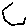
Label: hexagon